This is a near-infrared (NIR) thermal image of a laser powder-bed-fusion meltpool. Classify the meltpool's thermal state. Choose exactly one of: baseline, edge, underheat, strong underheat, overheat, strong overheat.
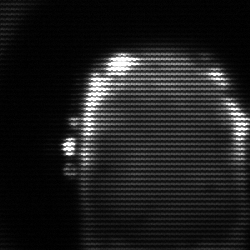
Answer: baseline